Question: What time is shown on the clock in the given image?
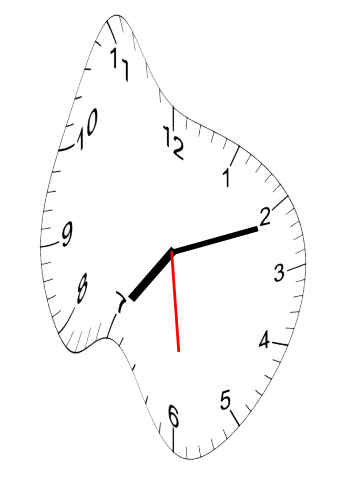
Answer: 07:11:29